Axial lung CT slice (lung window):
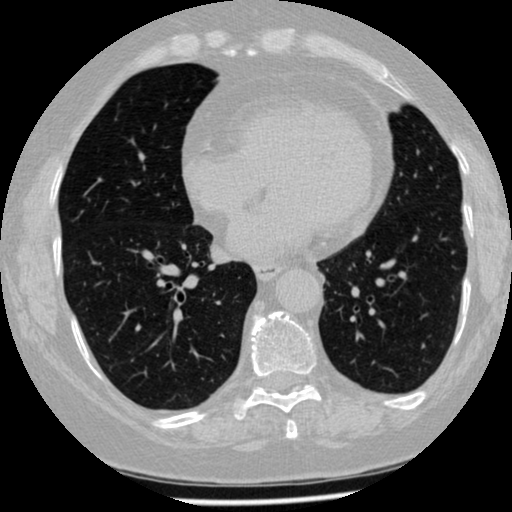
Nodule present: no